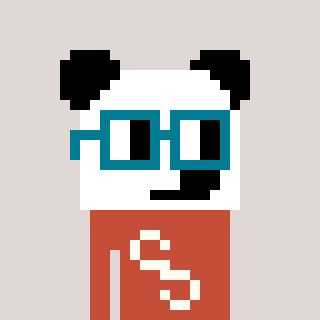
a pixel art character with square dark green glasses, a panda-shaped head and a rust-colored body on a warm background